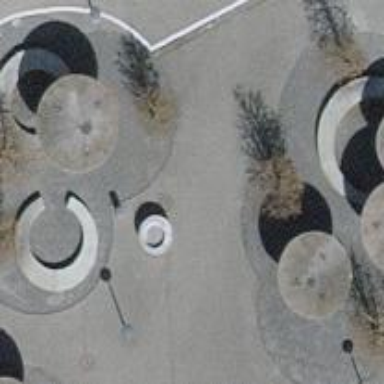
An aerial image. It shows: Fountain.